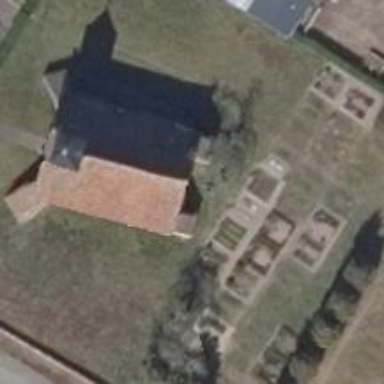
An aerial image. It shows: Cemetery.